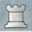
Piece: wR